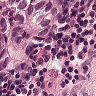
Metastatic tissue present: yes